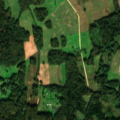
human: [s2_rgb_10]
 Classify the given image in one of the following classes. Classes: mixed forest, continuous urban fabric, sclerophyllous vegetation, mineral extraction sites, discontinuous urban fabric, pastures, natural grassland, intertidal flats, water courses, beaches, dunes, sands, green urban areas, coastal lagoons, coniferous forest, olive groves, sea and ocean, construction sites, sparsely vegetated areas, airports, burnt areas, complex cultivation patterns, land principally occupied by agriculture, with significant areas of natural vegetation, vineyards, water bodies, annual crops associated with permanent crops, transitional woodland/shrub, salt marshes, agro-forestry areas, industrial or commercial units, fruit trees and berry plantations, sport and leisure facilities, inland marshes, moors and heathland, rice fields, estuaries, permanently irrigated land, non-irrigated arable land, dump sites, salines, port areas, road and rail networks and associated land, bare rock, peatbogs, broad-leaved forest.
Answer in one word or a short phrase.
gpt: non-irrigated arable land, complex cultivation patterns, land principally occupied by agriculture, with significant areas of natural vegetation, mixed forest